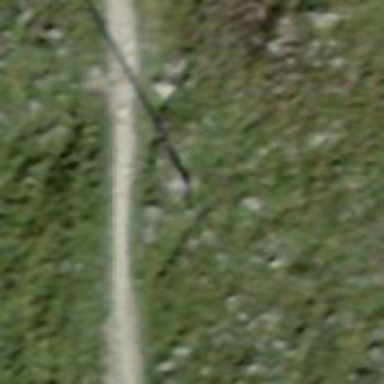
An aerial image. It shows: Power pole.